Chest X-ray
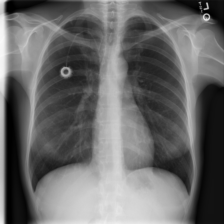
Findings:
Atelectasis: negative
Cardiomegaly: negative
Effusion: negative
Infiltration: negative
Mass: negative
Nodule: negative
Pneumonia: negative
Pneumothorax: negative
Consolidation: negative
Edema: negative
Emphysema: negative
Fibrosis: negative
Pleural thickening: negative
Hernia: negative